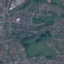
Land use / land cover: Residential